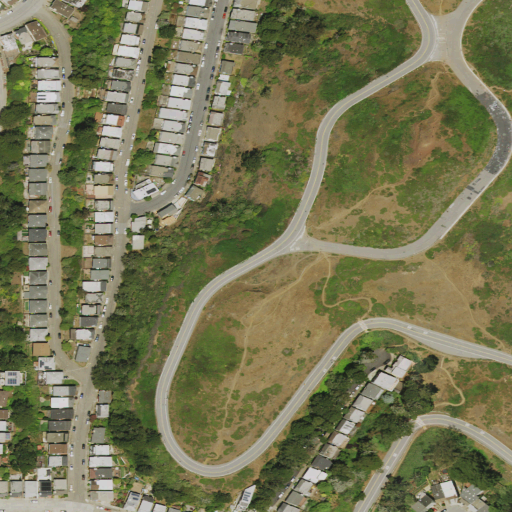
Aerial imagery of hill in California named Twin Peaks containing open development, medium intensity development, low intensity development, and high intensity development